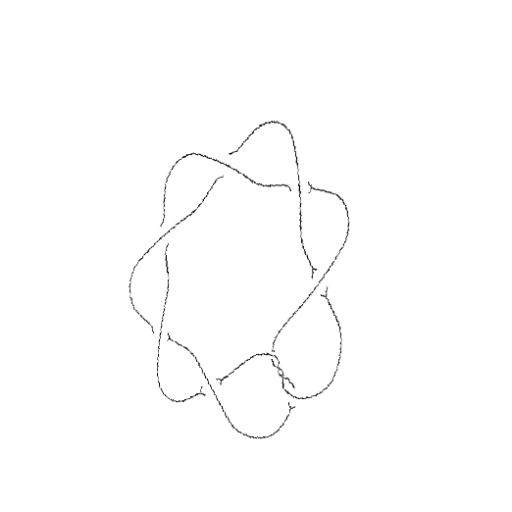
Crossing number: 10